Interaction volume radius: 10 \u00c5
Interaction volume height: 50 \u00c5
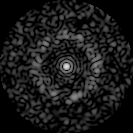
Disorder parameter: 0.8224